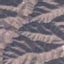
Land use / land cover: HerbaceousVegetation